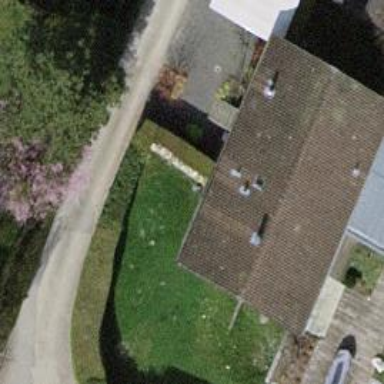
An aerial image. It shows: Simple house.